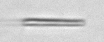
Label: fiber